Question: I'm writing my master thesis and I wanna create in LaTeX the following figure:

This is my code until now:
'''
\documentclass{standalone}
\usepackage{tikz}
\usetikzlibrary{plotmarks}
\usepackage{pgfplots}
\usepackage[active,float]{preview}
\PreviewEnvironment{tikzpicture}
\begin{document}
\begin{tikzpicture}[scale=1.5]
%axis
\draw (0,0) -- coordinate (x axis mid) (4,0);
\draw (0,0) -- coordinate (y axis mid) (0,3);
\foreach \x in {0,...,2}
\draw (\x,0pt) -- (\x,-3pt) node[anchor=north] {\x};
\foreach \y in {0,...,1}
\draw (0pt,\y) -- (-3pt,\y) node[anchor=east] {$\gamma_{max}$};
% draw lines
\draw <URL>;
\draw <URL>;
\draw[black,dotted,thick] (a_2|-o) -- (b_1);
%labels
\node [below=0.6cm] at (x axis mid) {\textbf{N$_i$(x$_c$)$\;\;\longrightarrow$}};
\node [left=0.5cm] at (y axis mid) {$f_1$(x$_c$)};
\end{tikzpicture}
\end{document}
'''
My problems are the following:
- - - - '$Q_2$'
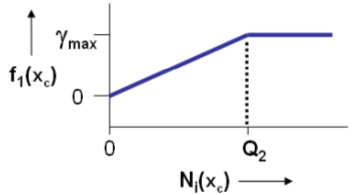
Answer: This source code
'''
\documentclass[tikz,multi=false,border=2mm]{standalone}
\begin{document}
\begin{tikzpicture}[scale=1.5]
%axes
\draw (0,0) -- (3.5,0);
\draw (0,0) -- (0,2);
\foreach \x in {0,2} \draw (\x,0pt) -- (\x,-3pt);
\foreach \y in {.5,1.5} \draw (0pt,\y) -- (-3pt,\y);
% draw lines
\draw [blue,thick] (0,.5) -- (2,1.5) -- (3,1.5);
\draw [black,dotted,thick] (2,1.5) -- (2,0);
%labels
\node at (0,-.25) {$0$}; %% default
\node at (2,-.25) {$\mathsf{Q}_2$};
\node [below=6mm] at (2,0) {$\mathsf{N_i(x_c)}\;\;\longrightarrow$};
\node at (-.25,.5) {$\mathsf{0}$}; %% sans serif
\node at (-.4,1.5) {$\gamma_{max}$};
\node at (-1,1.1) {$\uparrow$};
\node at (-1,.8) {$\mathsf{f_1(x_c)}$};
\end{tikzpicture}
\end{document}
'''
produces the following output:

even though my solution for the y-axis label in lines 23 and 24 is probably very very rough.
Also, I think that management of serif and sans serif fonts in math mode can be carried on in a more methodical way than I did: several things may be improved in my code, but I think you have the skills to use even only some parts of it.
Finally, blue lines can be drawn with 'very thick' option (instead of just 'thick') if you prefer.